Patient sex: F
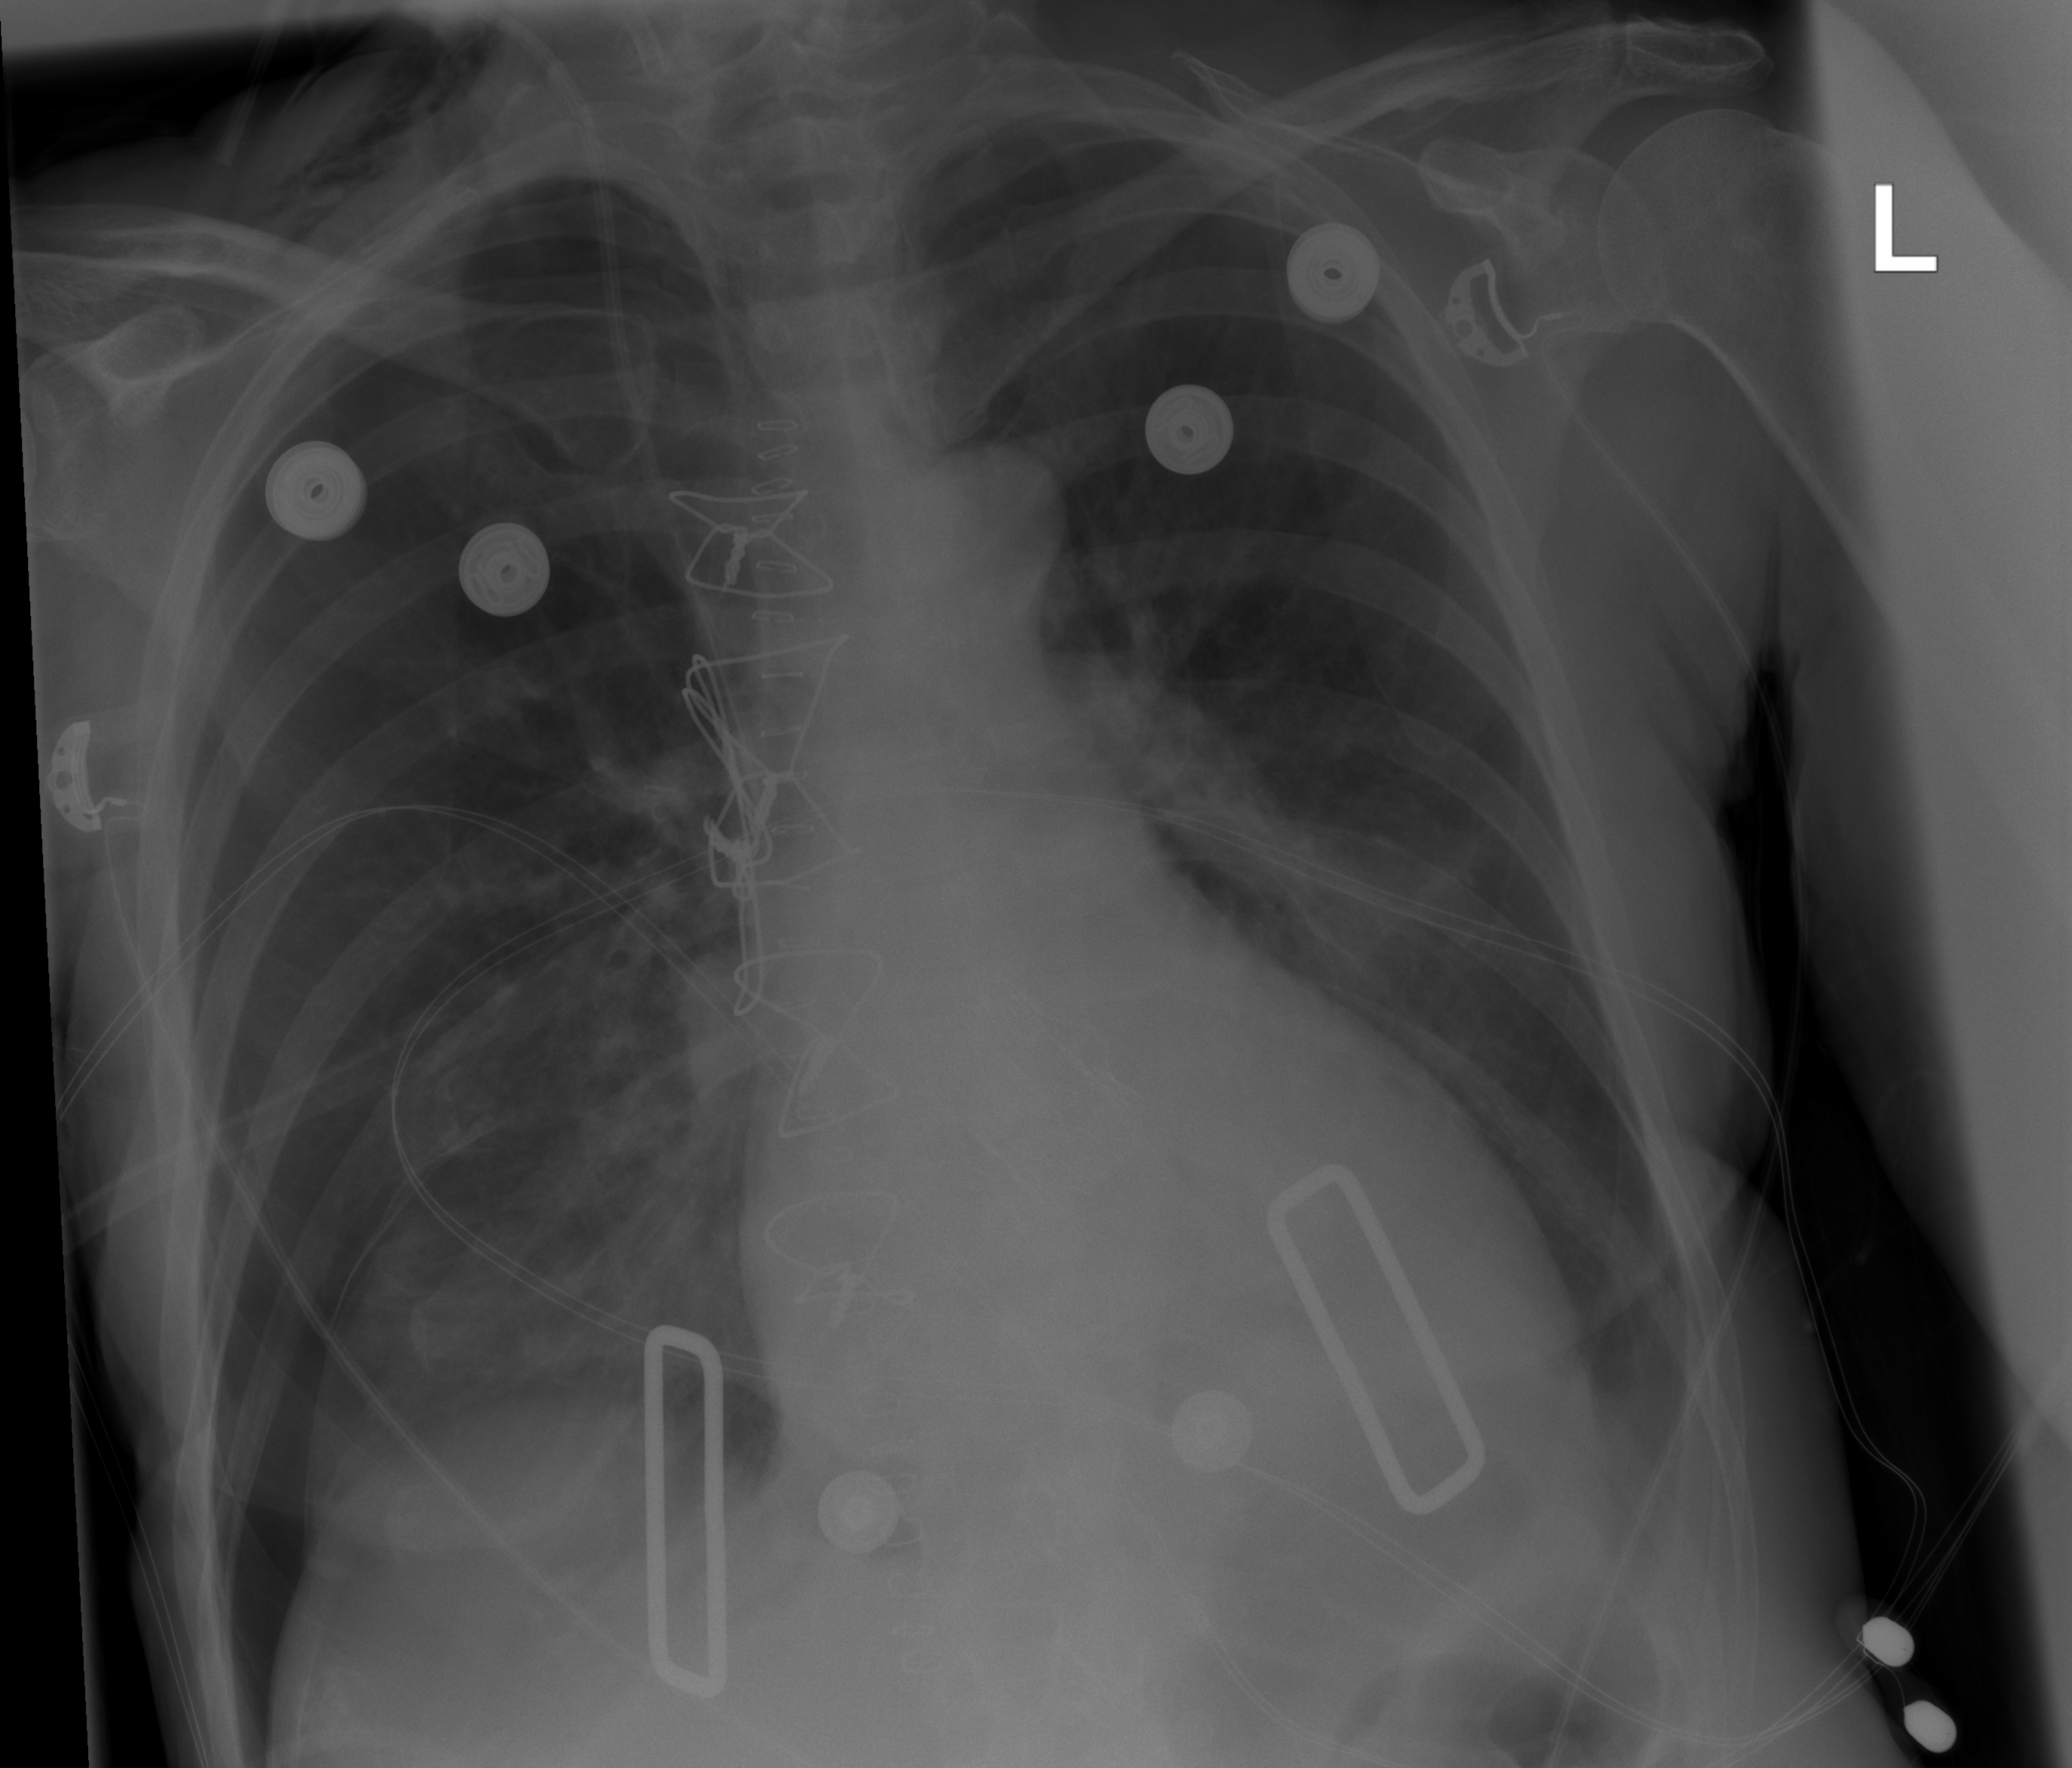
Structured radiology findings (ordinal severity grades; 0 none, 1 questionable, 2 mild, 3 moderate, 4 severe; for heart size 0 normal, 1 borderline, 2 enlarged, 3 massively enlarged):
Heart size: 1
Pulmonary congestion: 0
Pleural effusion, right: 0
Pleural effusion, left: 0
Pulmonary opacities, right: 2
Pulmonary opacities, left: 0
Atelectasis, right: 2
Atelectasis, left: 0